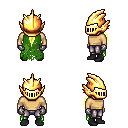
a pixel art fantasy rpg character, male body template, human, tanned skin, green tattered cape, metal pants, gold ponytail hairstyle, gold helm, metal gloves, black shoes, four views (front, back, left, right), 2x2 character sprite sheet, small pixel art, hard edges, no anti-aliasing